Question: I'd like to make a matrix plot like the image below in matplotlib. I can make this a plot like this with this code:
'''
m = numpy.random.rand(100,100)
matplotlib.pyplot.matshow(m)
'''
How can I control the color scale, i.e. set the values corresponding to the "min" and "max" colors?

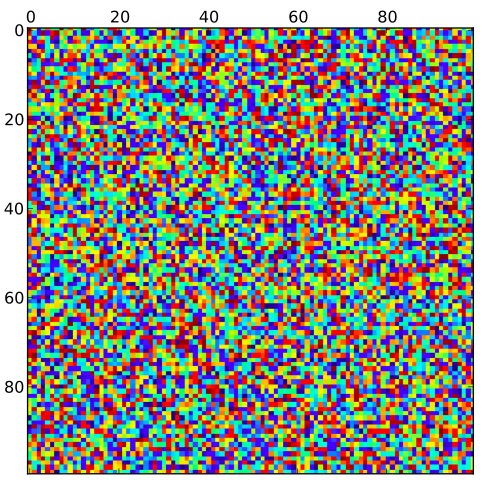
Answer: The 'matshow' docs indicate that the options are mostly just passed to 'imshow' (<URL>. Imshow takes arguments 'vmin' and 'vmax' that determine the min and max colors as you desire. Let's check out an example:
'''
import numpy as np
import matplotlib.pyplot as plt
plt.ion()
A = np.arange(0,100).reshape(10,10)
plt.matshow(A) # defaults
plt.matshow(A, vmin=0, vmax=99) # same
plt.matshow(A, vmin=10, vmax=90) # top/bottom rows get min/max colors, respectively
'''
## Aside:
May I also recommend changing the colormap? eg. 'cmap='hot''. Though it is the default (why?), the ''jet'' colormap is <URL>.
'''
x = np.random.randn(1000)
y = np.random.randn(1000)+5
plt.hist2d(x, y, bins=40, cmap='hot')
plt.colorbar()
'''